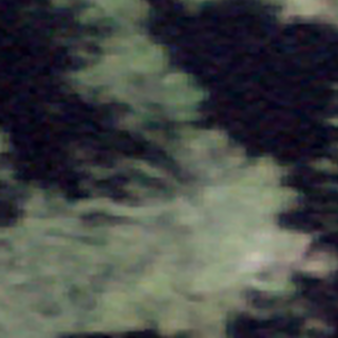
Label: other